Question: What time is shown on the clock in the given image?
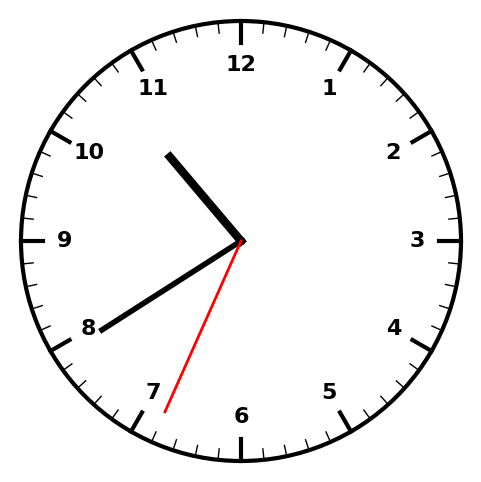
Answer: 10:39:34